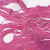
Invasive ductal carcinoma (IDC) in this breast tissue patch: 0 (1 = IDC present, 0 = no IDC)